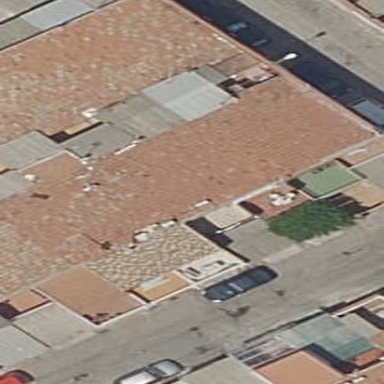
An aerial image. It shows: Terrace building.